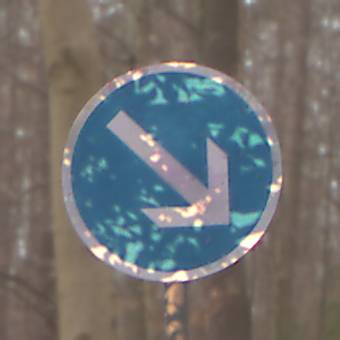
Verkehrszeichen: VorgeschriebeneVorbeifahrtRechts
Umgebung: Outdoor, Nature
Tageszeit: Midday
Wetter: Overcast
Licht: Natural
Jahreszeit: Autumn
Kontrast: LowContrast